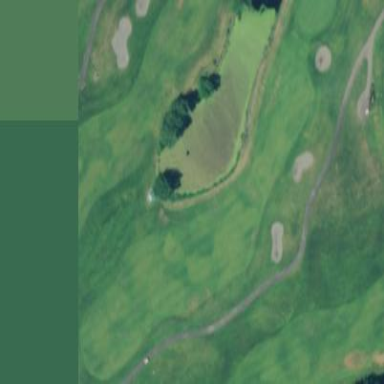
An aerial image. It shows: Lush grass fairway on golf course.